【题型】填空题　【知识点】平面几何　【难度】medium
$\triangle ABC$ 中，$BC$ 边上的中垂线分别交 $BC,AC$ 于 $D,M$，若 $\overrightarrow{AM} \cdot \overrightarrow{BC} = 6$，$AB = 2$，则 $AC = \boldsymbol{  }$。

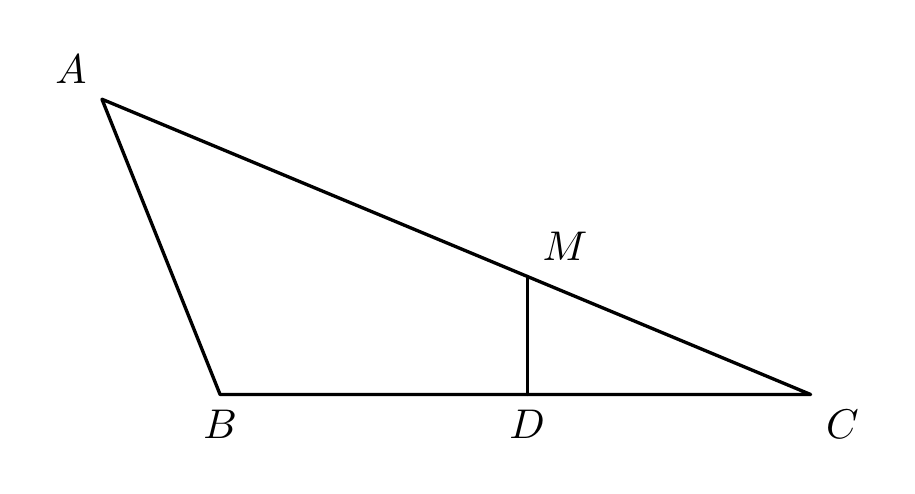
【解答】
\textbf{【答案】} $\boldsymbol{4}$

\vspace{1em}
\textbf{【分析】}
利用平面向量的基本定理和余弦定理即可求解。

\vspace{1em}
\textbf{【解析】}
因为 $DM \perp BC$，所以 $\overrightarrow{DM} \cdot \overrightarrow{BC} = 0$，
且 $\overrightarrow{AM} = \overrightarrow{AB} + \frac{1}{2}\overrightarrow{BC} + \overrightarrow{DM}$，$\overrightarrow{AM} \cdot \overrightarrow{BC} = 6$，

所以
\[
\left(\overrightarrow{AB} + \frac{1}{2}\overrightarrow{BC} + \overrightarrow{DM}\right) \cdot \overrightarrow{BC}
= \overrightarrow{AB} \cdot \overrightarrow{BC} + \frac{1}{2}|\overrightarrow{BC}|^2
= -\overrightarrow{BA} \cdot \overrightarrow{BC} + \frac{1}{2}|\overrightarrow{BC}|^2 = 6,
\]

所以 $2\overrightarrow{BA} \cdot \overrightarrow{BC} = |\overrightarrow{BC}|^2 - 12$，且 $AB = 2$。

在 $\triangle ABC$ 中，由余弦定理得
\[
AC^2 = AB^2 + BC^2 - 2AB \cdot BC \cos B
\]
即
\[
|\overrightarrow{AC}|^2 = |\overrightarrow{AB}|^2 + |\overrightarrow{BC}|^2 - 2\overrightarrow{BA} \cdot \overrightarrow{BC}
= 4 + |\overrightarrow{BC}|^2 - \left(|\overrightarrow{BC}|^2 - 12\right) = 16,
\]

所以 $|\overrightarrow{AC}| = 4$。

故答案为: $\boldsymbol{4}$。